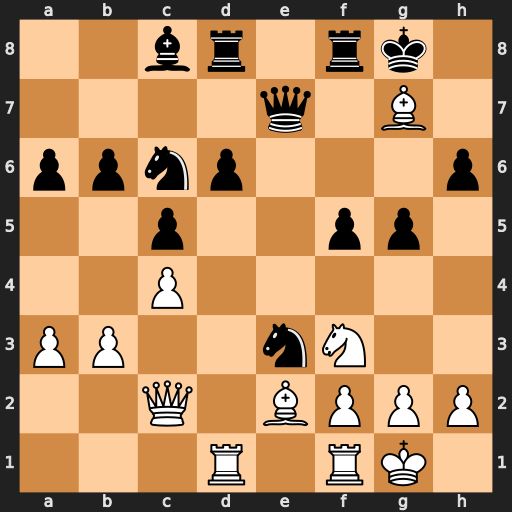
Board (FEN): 2br1rk1/4q1B1/ppnp3p/2p2pp1/2P5/PP2nN2/2Q1BPPP/3R1RK1
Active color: w
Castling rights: -
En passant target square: -
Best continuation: Bxf8 Nxc2 Bxe7